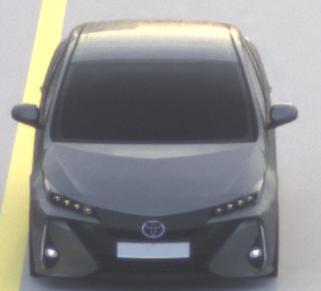
Make: Toyota
Model: Prius 1.8 Plug-In Hybrid
Detailed model: Prius (XW5) Plug-In
Model produced from: 2019/07
Model produced until: 2020/07
Doors: 5
Color: gray
Road condition: dry road
Daytime: sunrise or sunset
Contrast: low contrast